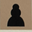
Piece: bP